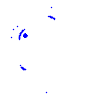
Particle: proton